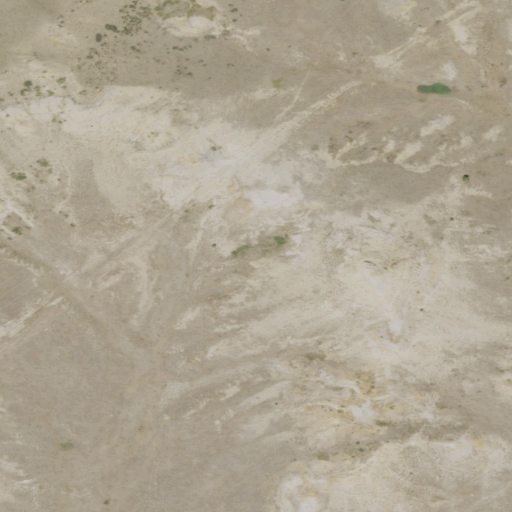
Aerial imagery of mountain in Montana named Denbys Peak containing grassland and shrub